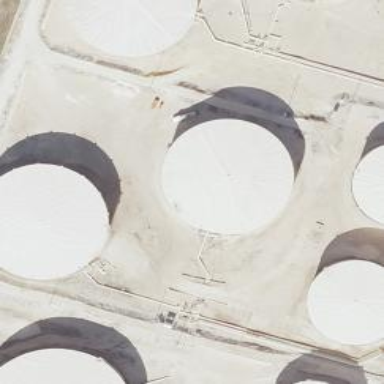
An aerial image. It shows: Storage tank that is man-made.